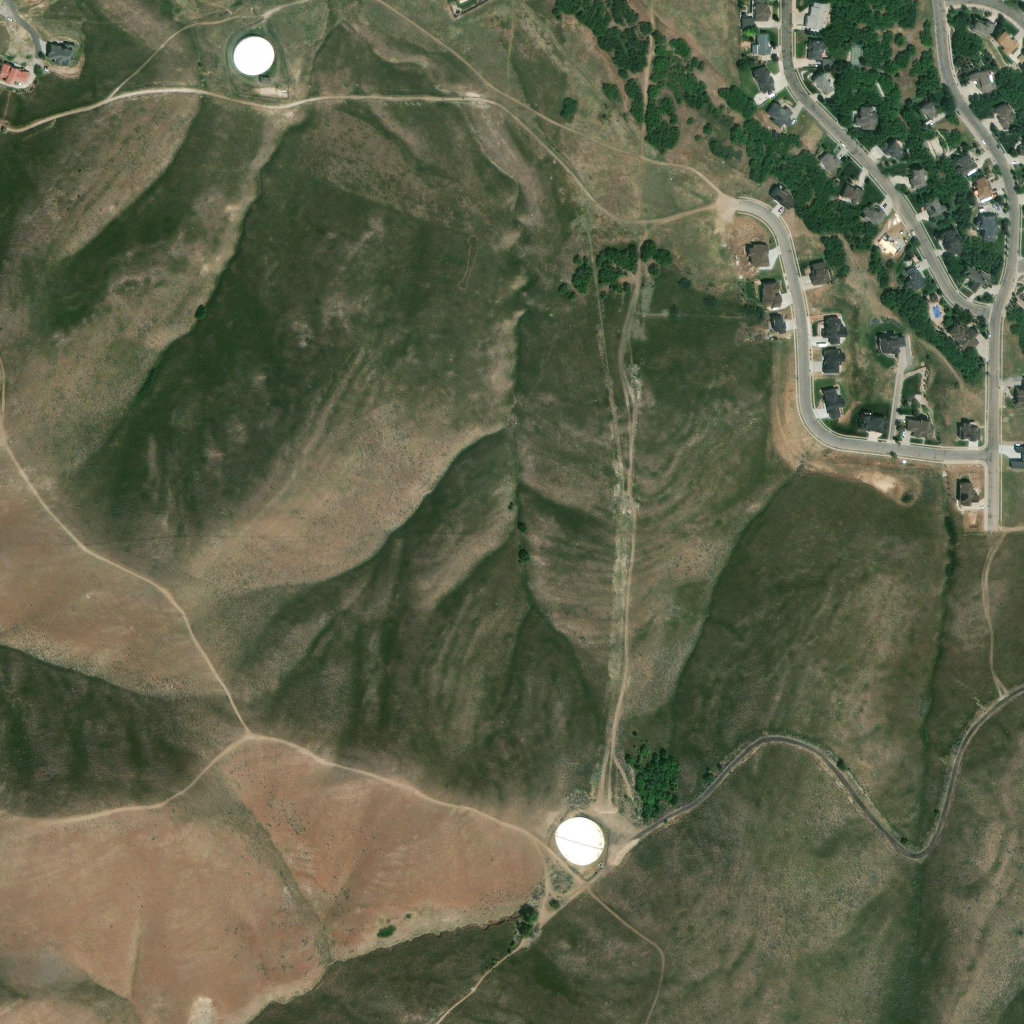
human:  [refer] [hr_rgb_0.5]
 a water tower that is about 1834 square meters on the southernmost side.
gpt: <box>[[53, 79, 59, 84, 0]]</box>